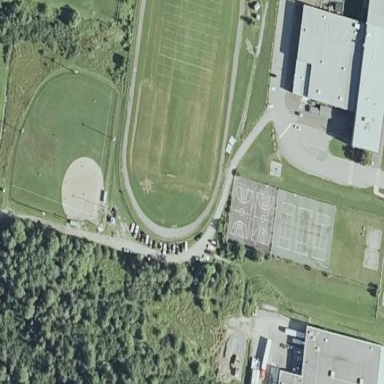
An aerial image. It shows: Tennis court on pitch designated for leisure land.